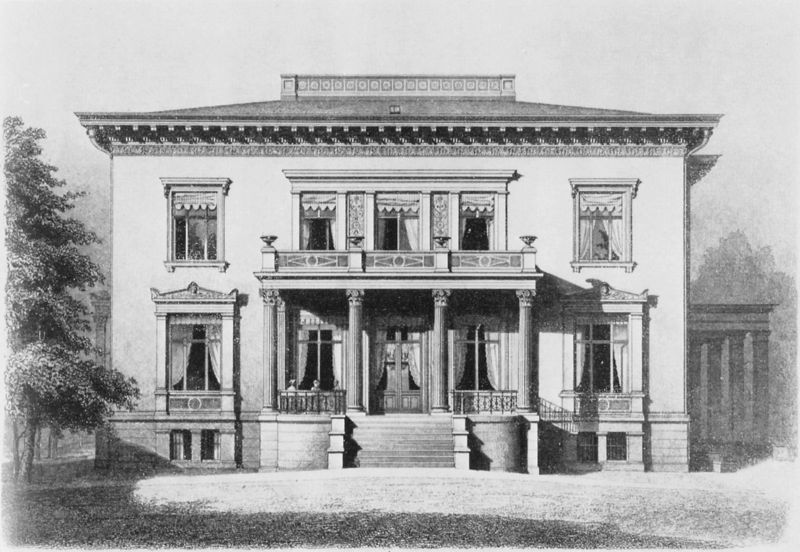
Titel: Villa Warschauer
Künstler: Martin Gropius
Standort: Berlin (EU - D)
Schlagwörter: baum, fenster, hell, säulen, tür, dach, haus, rasen, architektur, vorhang, vornehm, balkon, terrasse, amerika, treppe, gardinen, stufen, veranda, jugenstil, herrschaftlich, anwesen, etagen, zeichung, markisen, gepflegt, teressa